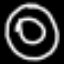
Label: donut